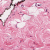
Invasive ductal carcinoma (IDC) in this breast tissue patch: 0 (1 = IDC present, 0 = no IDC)